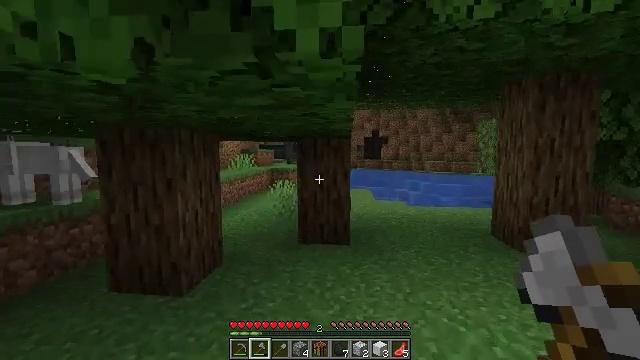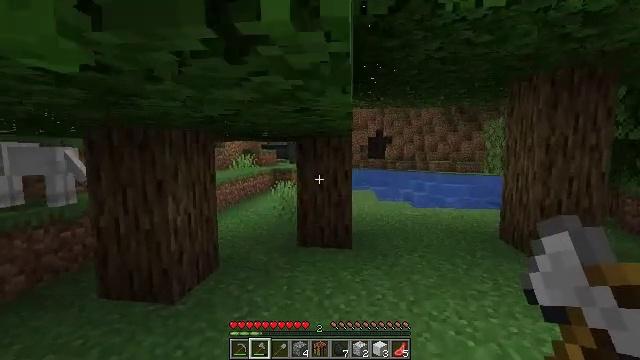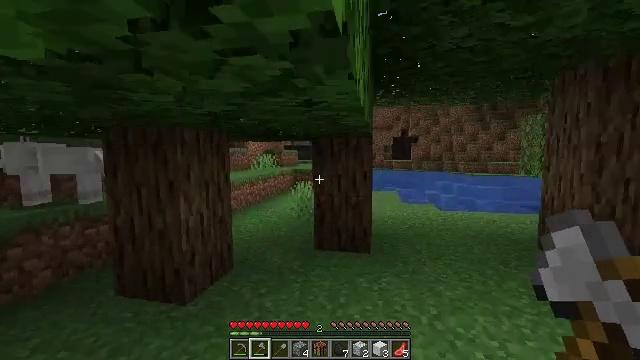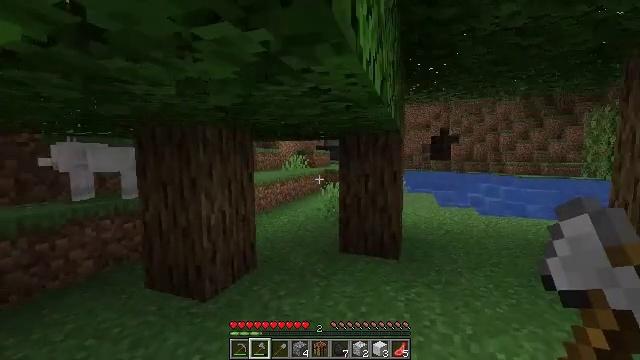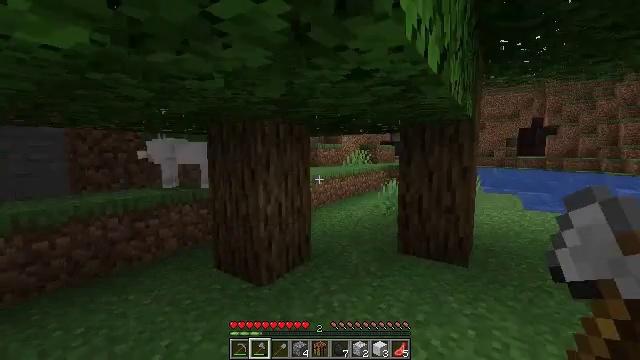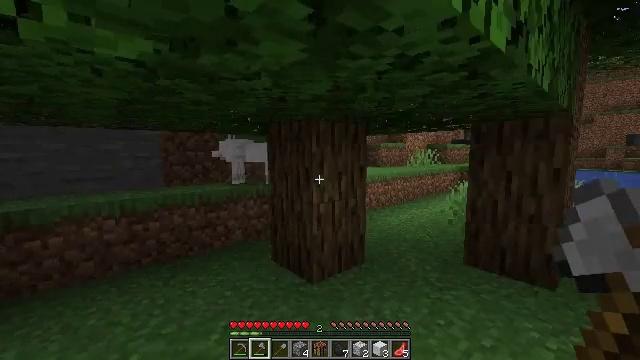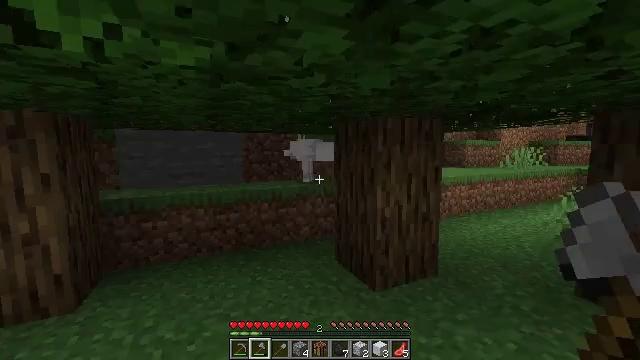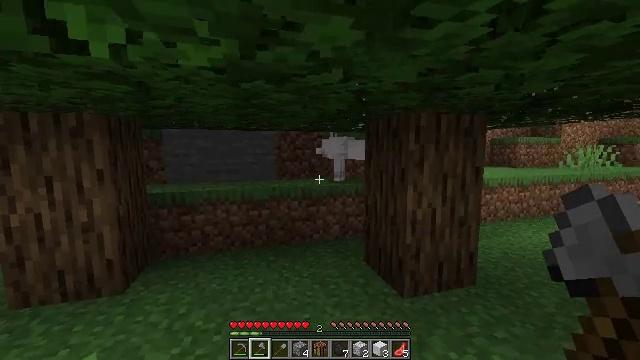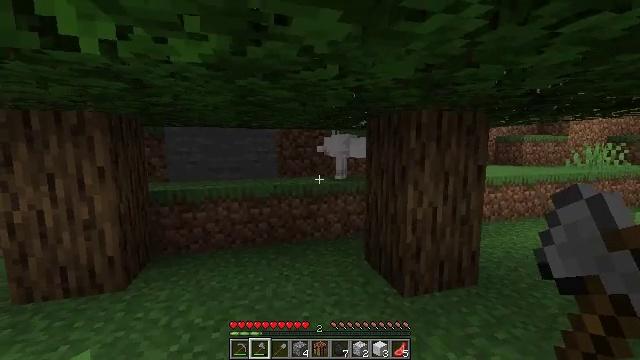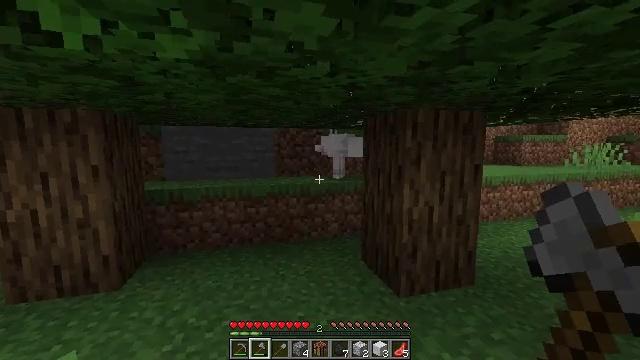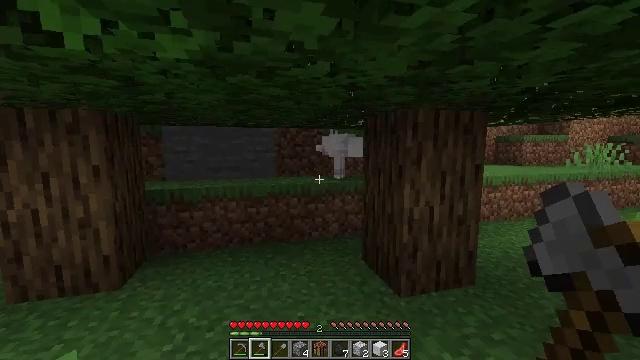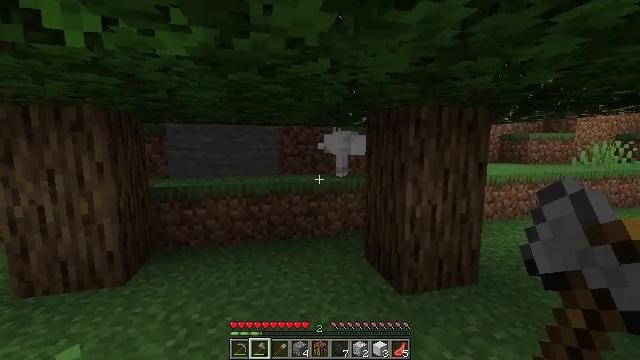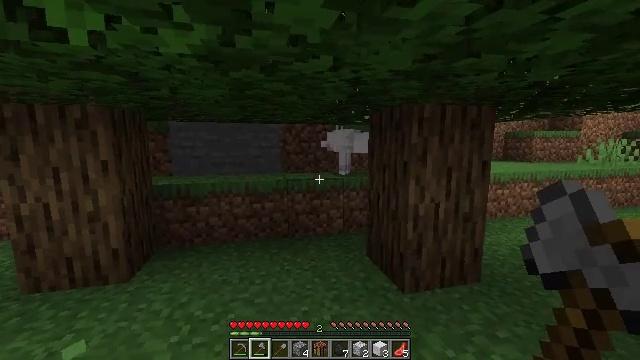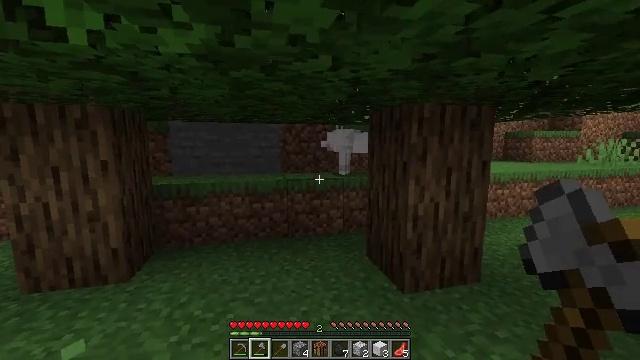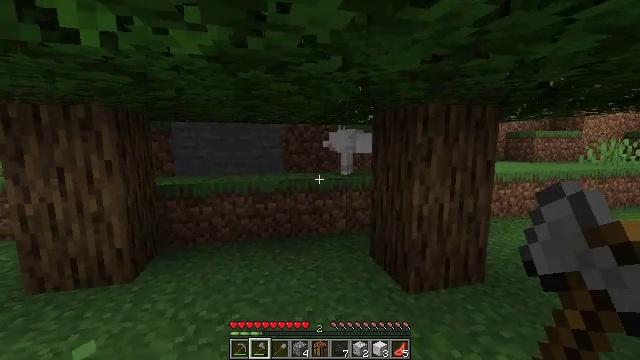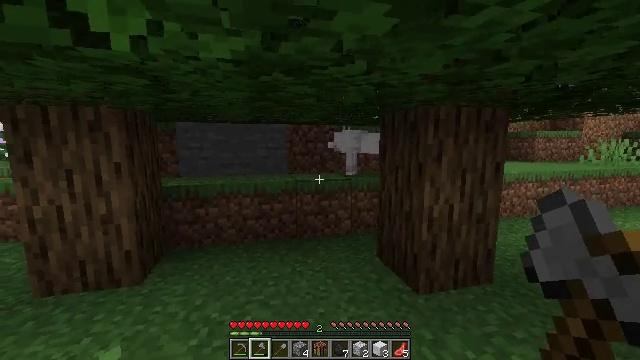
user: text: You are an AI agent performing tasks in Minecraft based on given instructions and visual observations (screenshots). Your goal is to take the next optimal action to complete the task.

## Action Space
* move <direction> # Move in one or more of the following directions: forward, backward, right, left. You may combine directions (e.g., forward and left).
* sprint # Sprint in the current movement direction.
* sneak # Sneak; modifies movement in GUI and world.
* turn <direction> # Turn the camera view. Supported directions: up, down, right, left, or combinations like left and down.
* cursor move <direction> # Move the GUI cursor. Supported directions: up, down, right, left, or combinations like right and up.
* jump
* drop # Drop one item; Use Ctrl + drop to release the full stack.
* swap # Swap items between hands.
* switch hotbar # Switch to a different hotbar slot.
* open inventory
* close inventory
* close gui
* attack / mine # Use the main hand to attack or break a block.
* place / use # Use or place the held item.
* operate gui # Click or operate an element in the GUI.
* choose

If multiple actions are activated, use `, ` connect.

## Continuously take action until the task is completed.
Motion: motion action
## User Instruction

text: Hunt a wolf.
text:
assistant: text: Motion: move forward and move right
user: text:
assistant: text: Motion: move forward and move right, turn left
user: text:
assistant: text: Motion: move forward and move right, turn left
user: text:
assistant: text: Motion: move forward and move right, turn left and down
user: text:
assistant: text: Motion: move forward, turn left
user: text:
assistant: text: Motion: turn left
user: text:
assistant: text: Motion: turn left
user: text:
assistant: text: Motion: no_op
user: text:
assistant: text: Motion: no_op
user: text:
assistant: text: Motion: no_op
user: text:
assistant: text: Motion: no_op
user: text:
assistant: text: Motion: no_op
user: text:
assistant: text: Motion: no_op
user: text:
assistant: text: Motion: move left
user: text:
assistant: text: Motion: move left
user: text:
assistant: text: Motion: move left, turn right
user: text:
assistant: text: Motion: move left, turn right
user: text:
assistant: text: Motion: move forward and move left, turn right
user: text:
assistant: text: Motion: move forward and move left
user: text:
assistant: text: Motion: move forward and move left
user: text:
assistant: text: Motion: move forward
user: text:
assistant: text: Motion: move forward, turn right
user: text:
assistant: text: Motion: move forward, turn right
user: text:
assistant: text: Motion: move forward, turn right
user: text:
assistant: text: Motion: move forward, turn right
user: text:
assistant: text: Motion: move forward, turn right
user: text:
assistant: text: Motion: move forward, turn right
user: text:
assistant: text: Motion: move forward, turn right
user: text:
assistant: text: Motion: move forward, turn right
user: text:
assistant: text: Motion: move forward, turn right